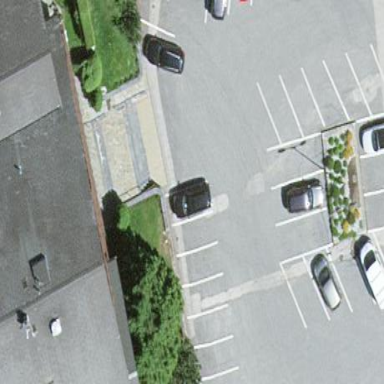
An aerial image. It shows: Parking area with surface.